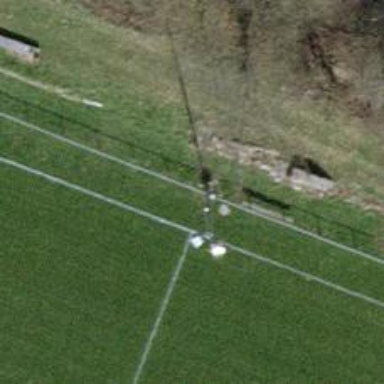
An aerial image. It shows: Mast structure.